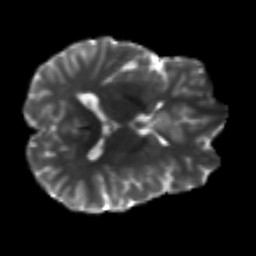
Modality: T2w
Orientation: axial
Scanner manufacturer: siemens
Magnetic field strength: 3 T
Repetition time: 9.6 s
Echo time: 0.077 s